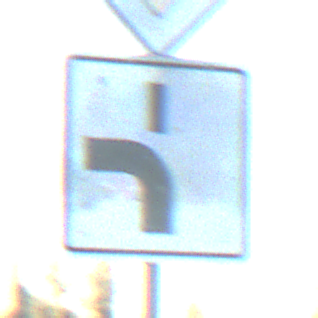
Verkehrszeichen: VerlaufVorfahrtsstrasse5
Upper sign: Vorfahrtsstrasse
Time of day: SunriseSunset
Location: Outdoor (Nature)
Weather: Clear
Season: Winter
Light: Natural